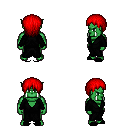
a pixel art fantasy rpg character, male body template, orc, green skin, gray robe, metal pants, red plain hairstyle, black slippers, four views (front, back, left, right), 2x2 character sprite sheet, small pixel art, hard edges, no anti-aliasing